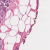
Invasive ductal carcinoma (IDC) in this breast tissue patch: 0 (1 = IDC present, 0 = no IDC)